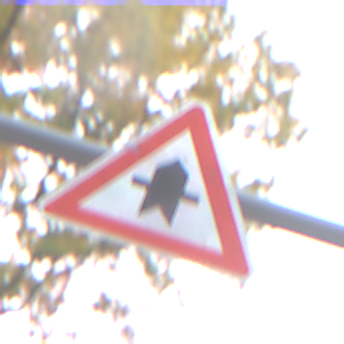
Verkehrszeichen: Vorfahrt
Umgebung: Outdoor, Nature
Tageszeit: Midday
Wetter: Overcast
Licht: Natural
Jahreszeit: Autumn
Kontrast: LowContrast